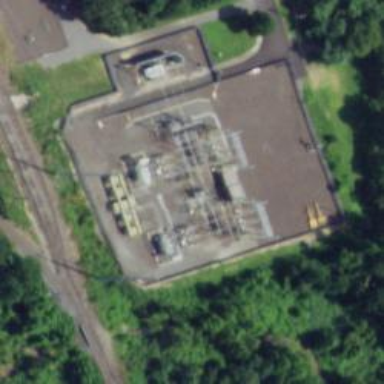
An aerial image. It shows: Switch used for power control.